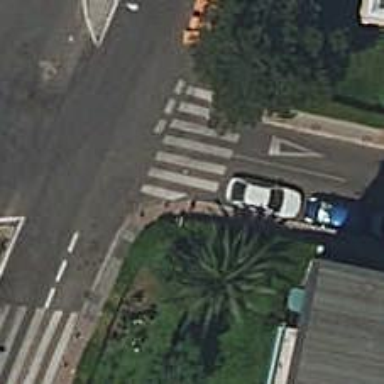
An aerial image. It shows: Bollard barrier.